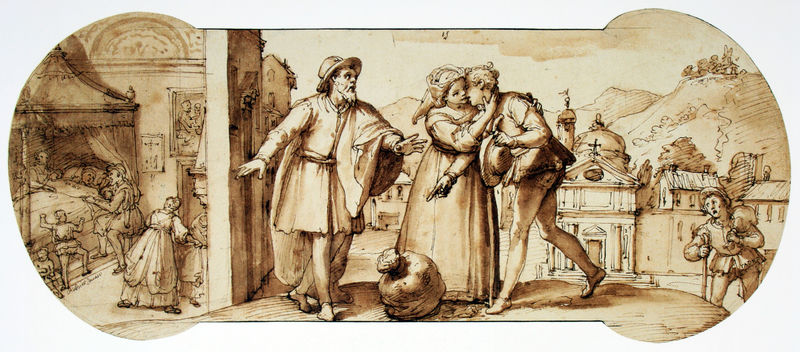
Titel: Taddeo kehrt zurück nach Hause mit einem Sack voller Steine - Taddeo erholt sich im Bett von seinem Fieber
Künstler: Federico Zuccari
Standort: Los Angeles
Institution: The J. Paul Getty Museum
Schlagwörter: berg, feder, himmel, mann, schatten, aquarell, frauen, gelb, landschaft, ocker, stadt, braun, frau, geste, hut, hüte, kleid, licht, männer, raum, schwarz, skizze, straße, szene, weiss, zeichnung, zimmer, dach, gürtel, haus, beige, bart, wand, architektur, barock, rembrandt, tod, vorhang, häuser, hügel, kirche, gewand, interieur, mantel, eltern, innen, kind, mutter, paar, tochter, vater, traurig, kinder, sack, stock, turm, liebe, umarmung, liegen, ansicht, fassaden, italien, gebirge, giebel, mauer, grafik, graphik, sepia, kuppel, romantik, kissen, bett, stube, junge, zeigen, tusche, außen, knabe, krank, kreuz, dom, abschied, linear, form, druck, schraffur, stich, koloriert, tinte, bettzeug, jüngling, krankheit, wanderer, wams, baldachin, ankunft, begrüßung, hirte, szenen, rötel, sohn, wanderung, lavierung, federzeichnung, heimkehr, rückkehr, tympanon, alkoven, zeigegestus, lavierend, seriendruck, wplken, plumeau, ber, alkovenbett, rötelzeichnung, saxk, bette, der verlorene sohn, braun,was.ist.das.nur.die.ruhe